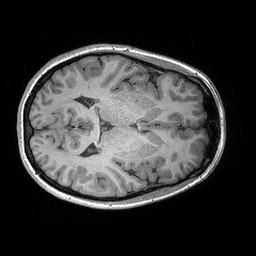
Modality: T1w
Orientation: axial
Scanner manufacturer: siemens
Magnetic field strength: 3 T
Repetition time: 2.3 s
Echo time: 0.00298 s